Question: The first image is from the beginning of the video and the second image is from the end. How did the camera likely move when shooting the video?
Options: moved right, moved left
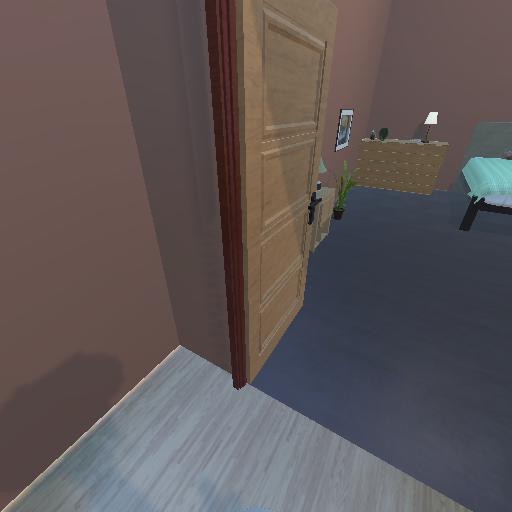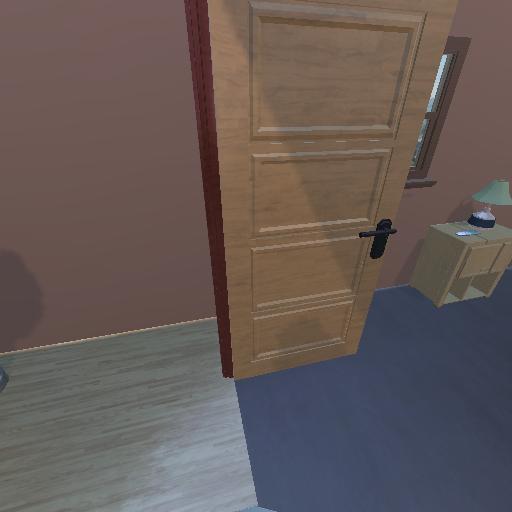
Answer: moved right